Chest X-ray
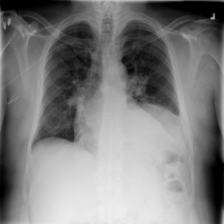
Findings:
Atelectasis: positive
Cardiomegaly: negative
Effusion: positive
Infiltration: negative
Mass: negative
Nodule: negative
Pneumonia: negative
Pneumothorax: negative
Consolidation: positive
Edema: negative
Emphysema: negative
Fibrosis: negative
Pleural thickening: negative
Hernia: negative